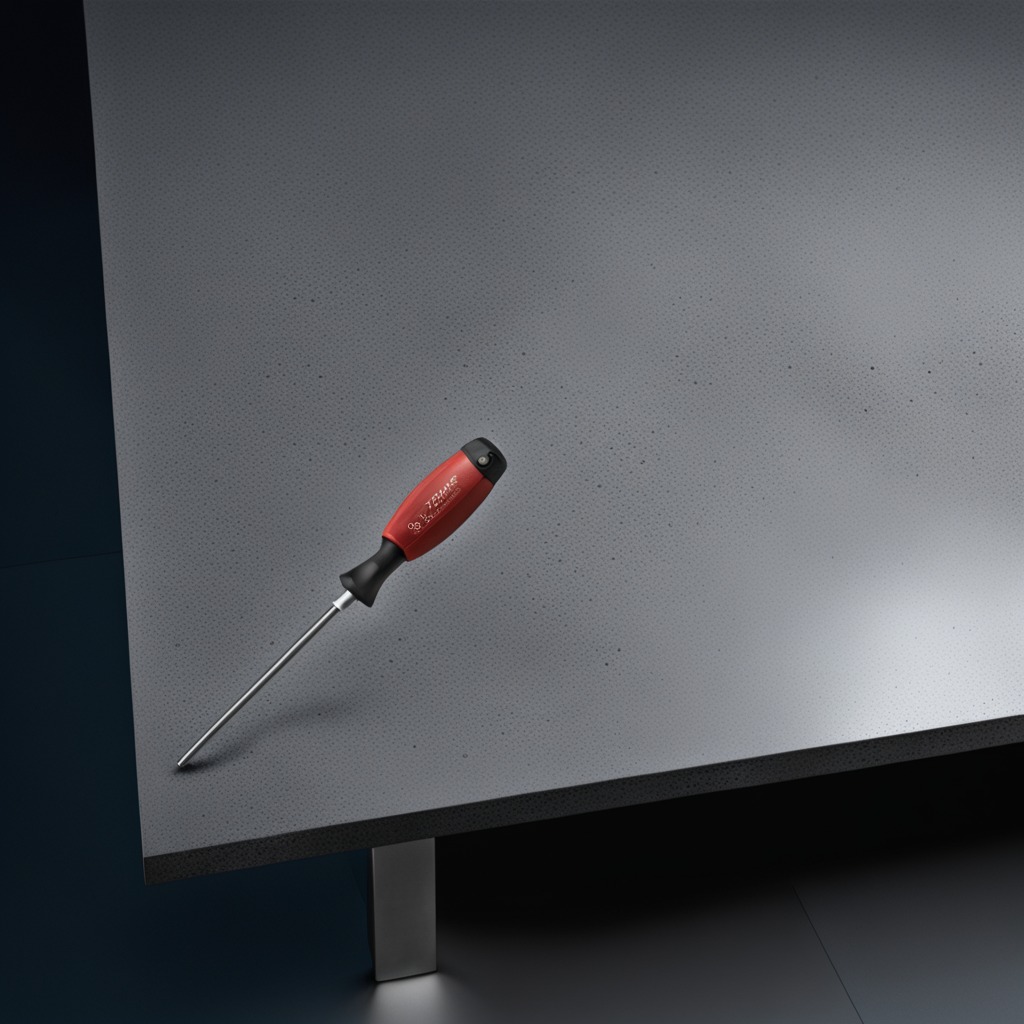
A screwdriver is lying on the clean granite table inside a workshop at night dim ambient light soft shadows worn but